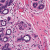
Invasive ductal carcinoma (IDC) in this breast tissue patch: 0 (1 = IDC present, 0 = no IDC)